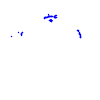
Particle: pion